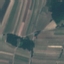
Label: PermanentCrop